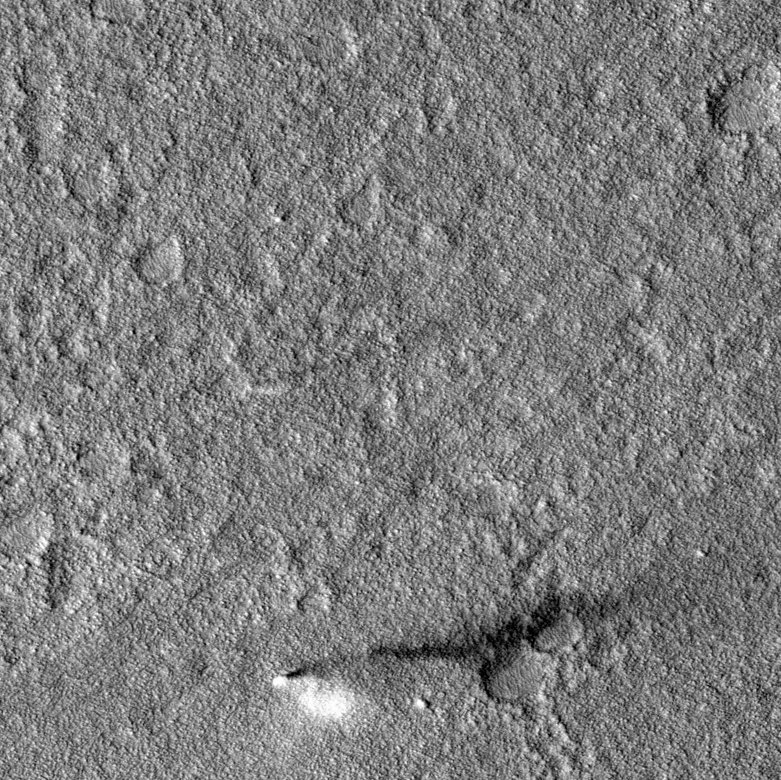
Label: dustdevil, dustdevil